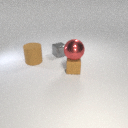
small brown rubber cube in front of small gray metal cube